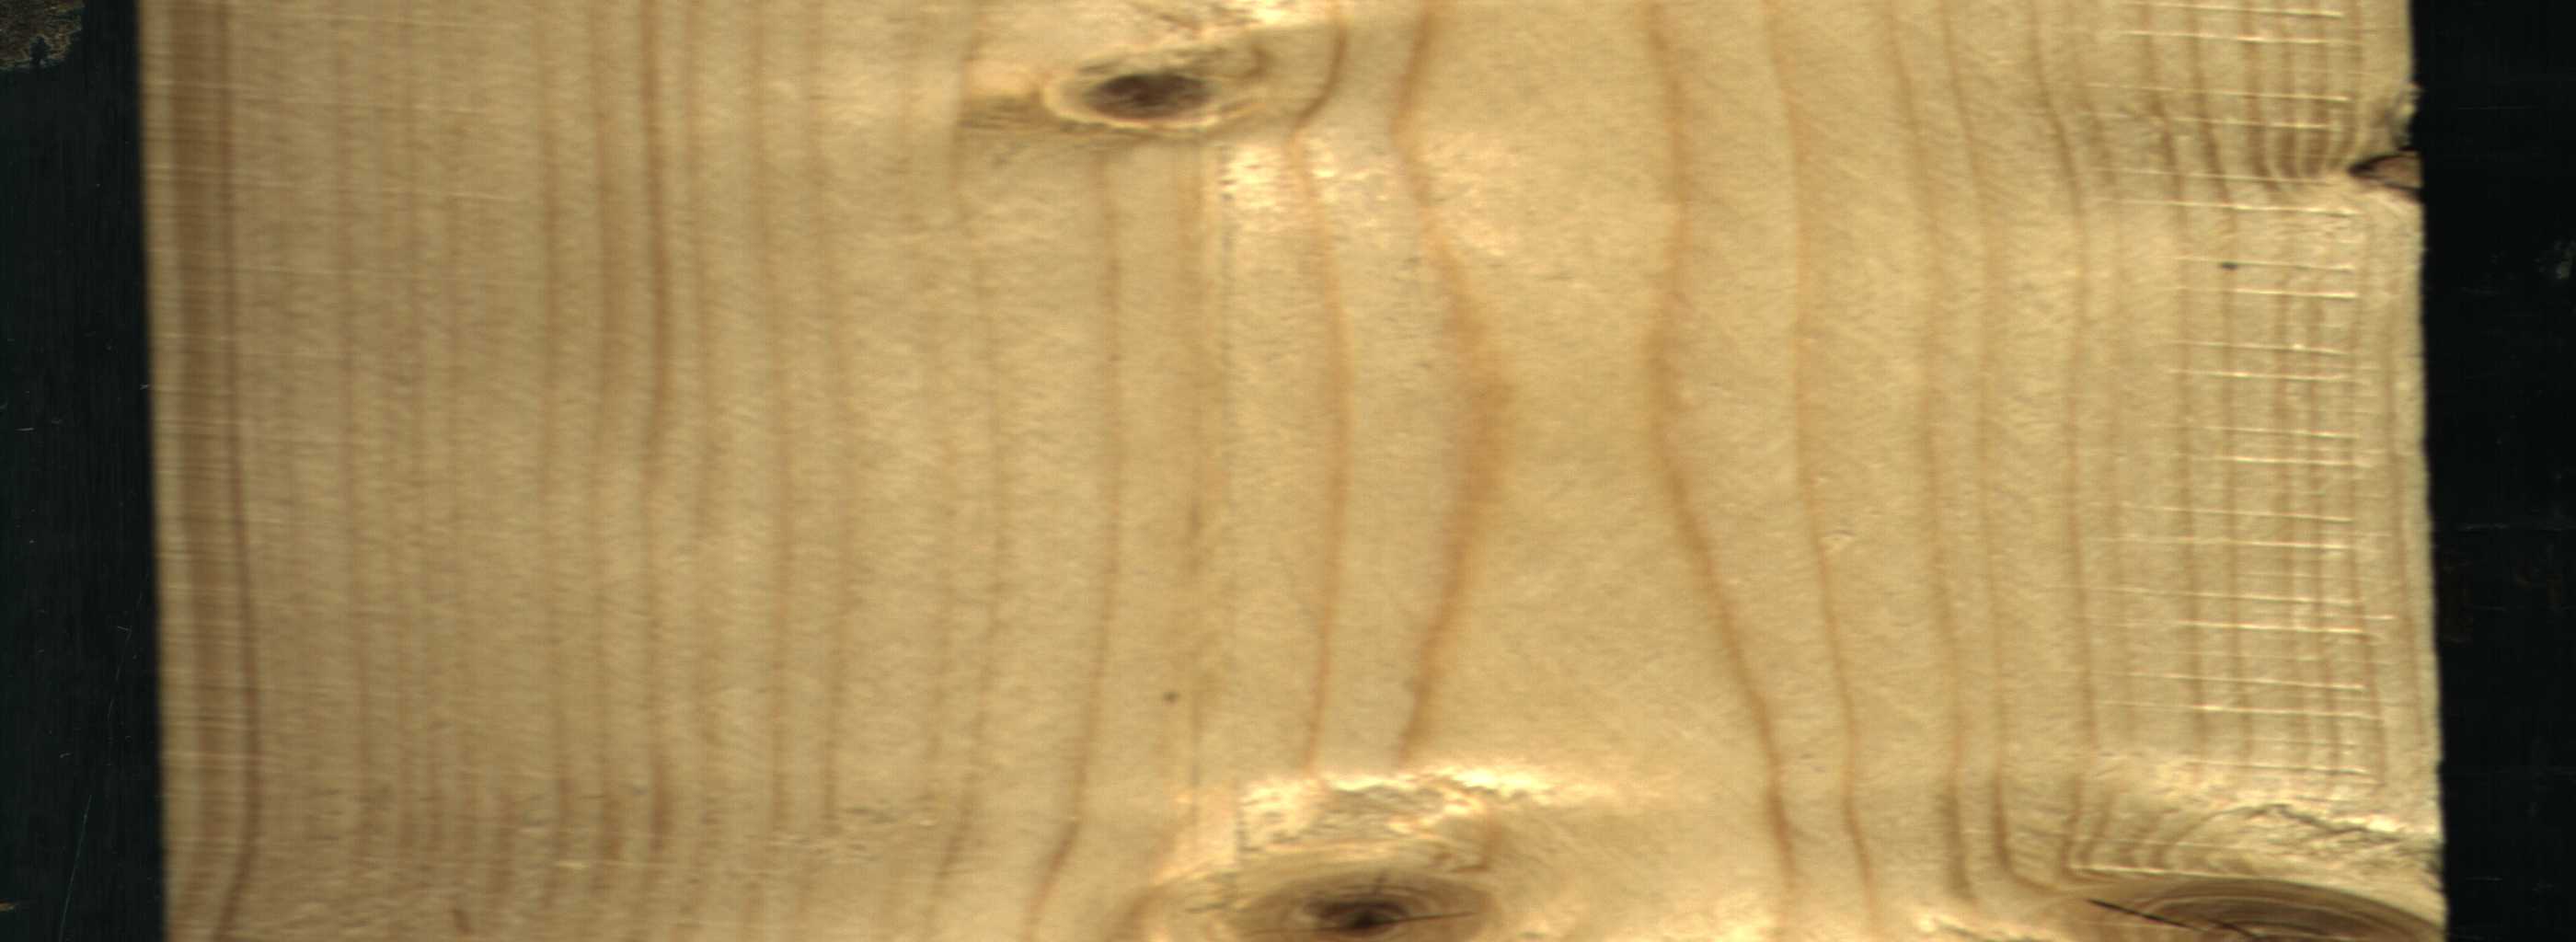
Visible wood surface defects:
Quartzity
knot_with_crack
knot_with_crack
Dead_Knot
Live_Knot